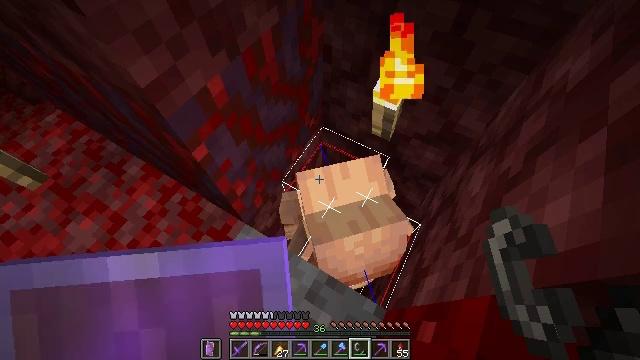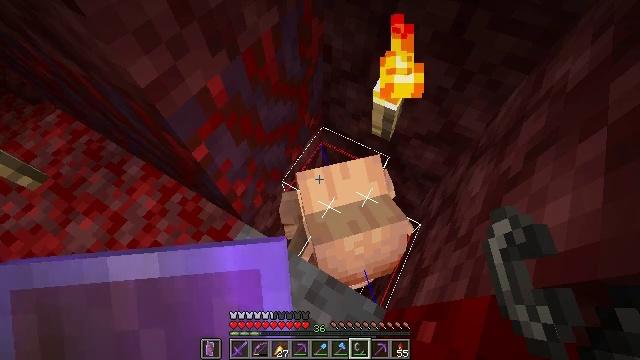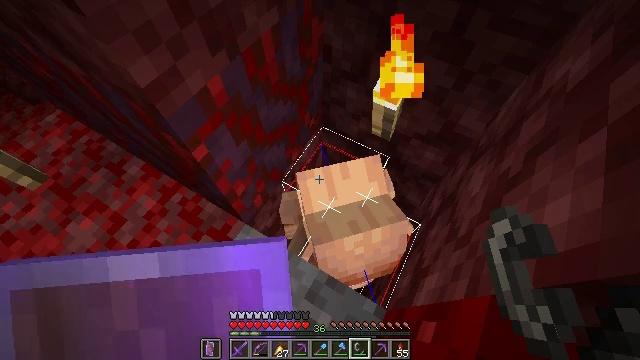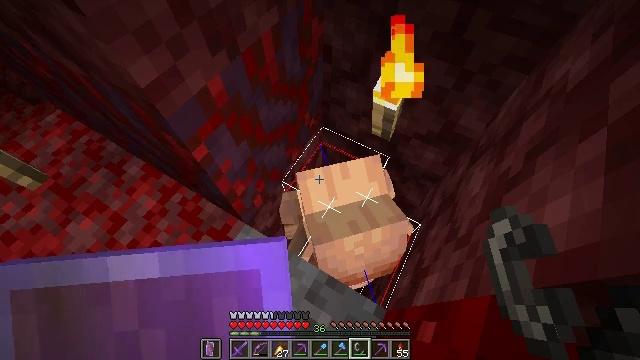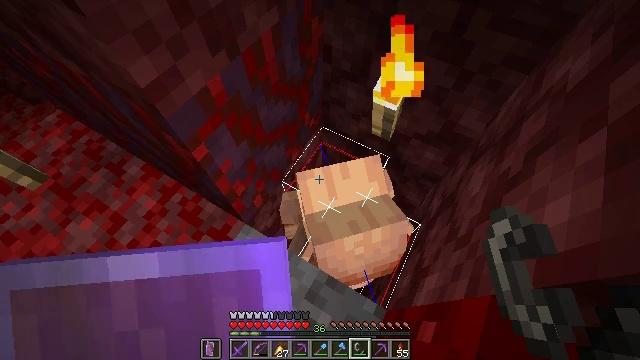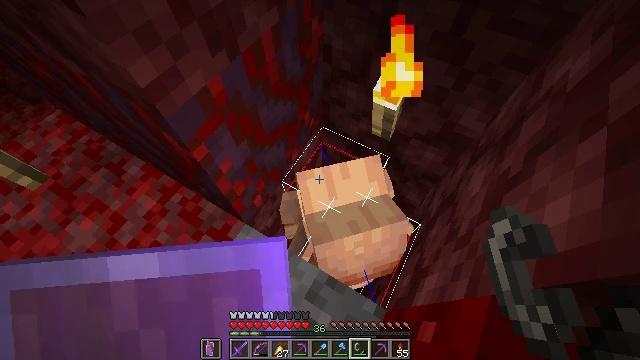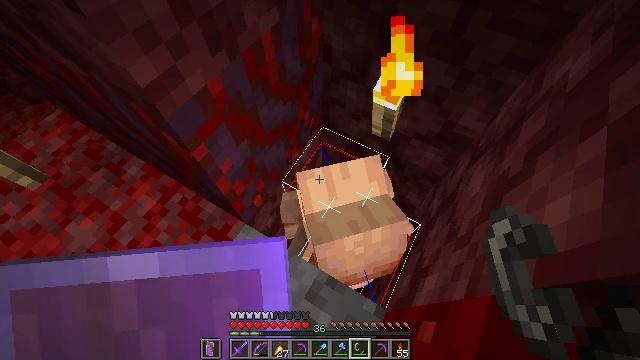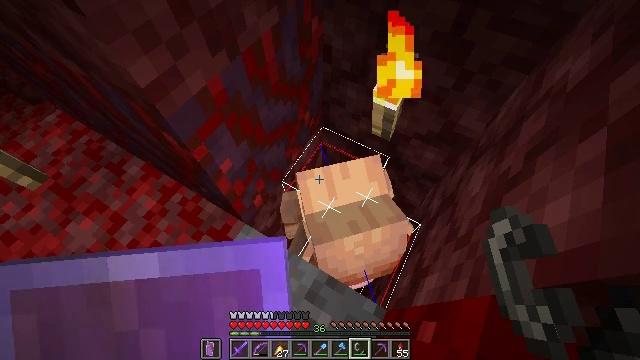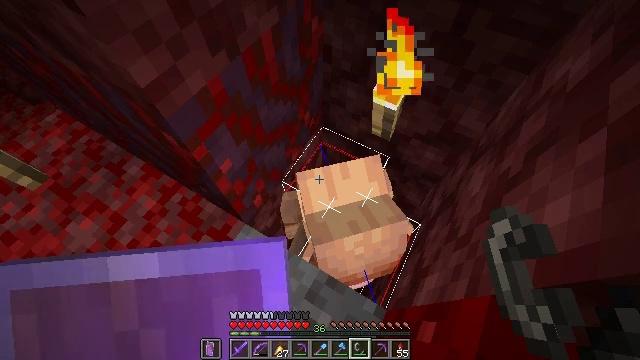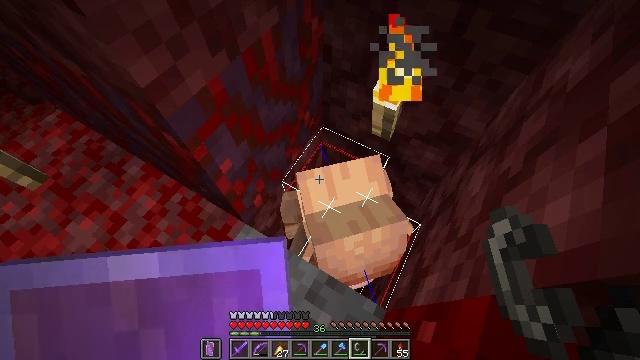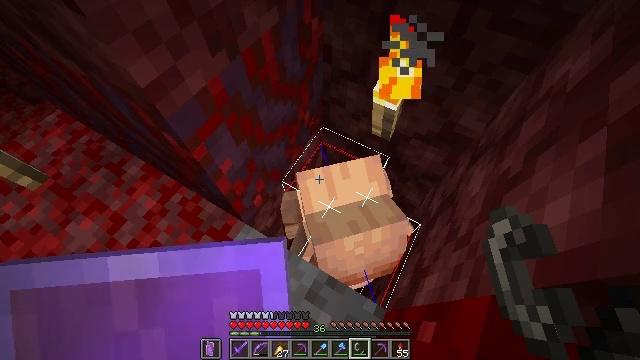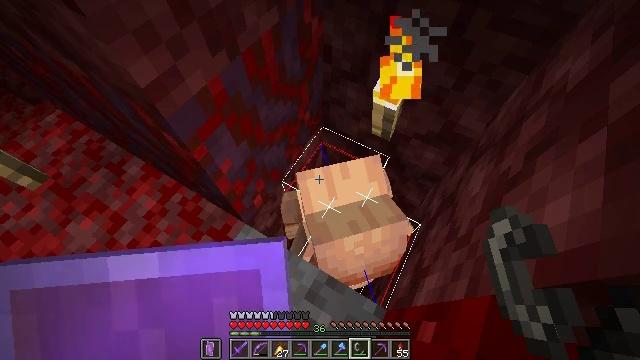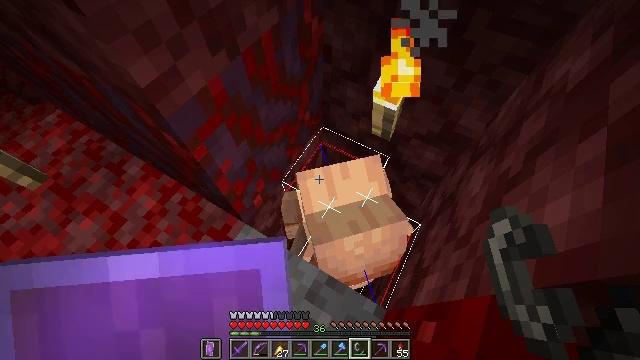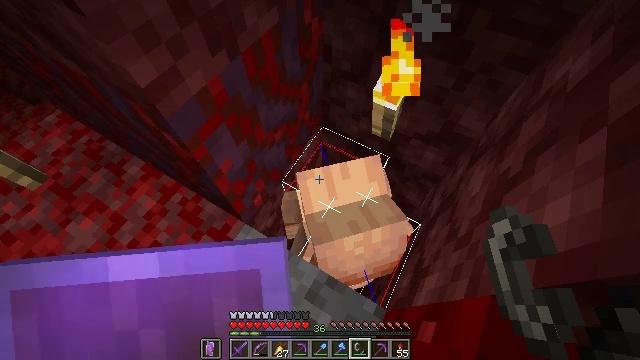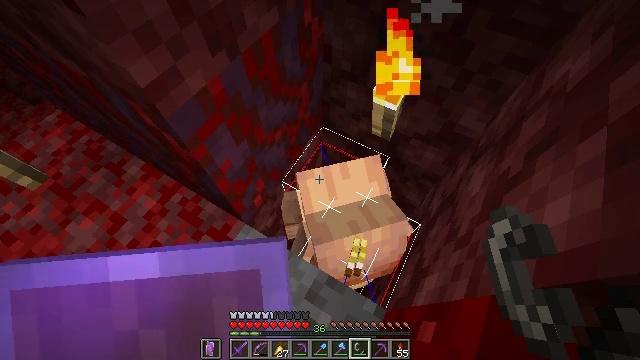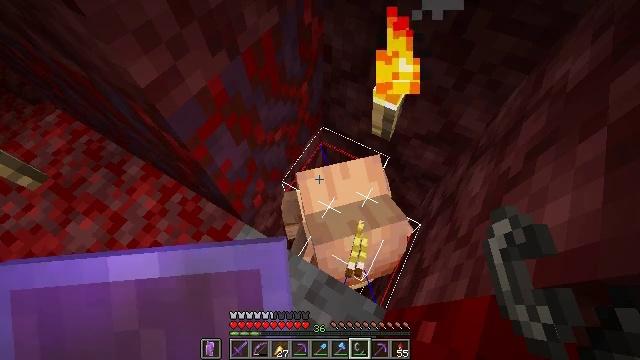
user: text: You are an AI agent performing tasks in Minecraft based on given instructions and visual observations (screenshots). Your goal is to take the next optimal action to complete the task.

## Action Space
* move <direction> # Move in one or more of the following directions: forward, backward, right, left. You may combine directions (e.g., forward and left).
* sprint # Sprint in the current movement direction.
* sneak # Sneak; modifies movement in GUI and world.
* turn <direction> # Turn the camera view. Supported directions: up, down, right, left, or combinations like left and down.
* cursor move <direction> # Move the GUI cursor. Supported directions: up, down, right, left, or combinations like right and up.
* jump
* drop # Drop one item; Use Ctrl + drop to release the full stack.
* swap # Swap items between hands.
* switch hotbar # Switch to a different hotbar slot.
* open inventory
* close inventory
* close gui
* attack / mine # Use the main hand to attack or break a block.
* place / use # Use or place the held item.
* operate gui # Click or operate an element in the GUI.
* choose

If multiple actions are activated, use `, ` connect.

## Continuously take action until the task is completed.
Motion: motion action
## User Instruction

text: Drop a fire charge.
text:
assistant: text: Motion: no_op
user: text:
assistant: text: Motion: no_op
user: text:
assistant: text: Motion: no_op
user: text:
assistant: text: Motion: no_op
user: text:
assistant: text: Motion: no_op
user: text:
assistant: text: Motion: no_op
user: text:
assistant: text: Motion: no_op
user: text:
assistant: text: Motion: no_op
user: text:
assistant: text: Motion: no_op
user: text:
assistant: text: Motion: no_op
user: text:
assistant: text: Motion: no_op
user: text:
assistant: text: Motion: no_op
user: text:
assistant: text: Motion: no_op
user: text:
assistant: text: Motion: no_op
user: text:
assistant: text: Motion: no_op
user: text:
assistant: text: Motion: no_op
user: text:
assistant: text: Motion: no_op
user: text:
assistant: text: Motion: no_op
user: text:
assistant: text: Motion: no_op
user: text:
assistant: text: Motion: no_op
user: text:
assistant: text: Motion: no_op
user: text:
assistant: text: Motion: no_op
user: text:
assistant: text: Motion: no_op
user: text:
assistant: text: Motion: no_op
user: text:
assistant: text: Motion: no_op
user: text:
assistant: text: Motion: no_op
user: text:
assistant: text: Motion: no_op
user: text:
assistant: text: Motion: no_op
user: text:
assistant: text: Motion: no_op
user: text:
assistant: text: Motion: no_op